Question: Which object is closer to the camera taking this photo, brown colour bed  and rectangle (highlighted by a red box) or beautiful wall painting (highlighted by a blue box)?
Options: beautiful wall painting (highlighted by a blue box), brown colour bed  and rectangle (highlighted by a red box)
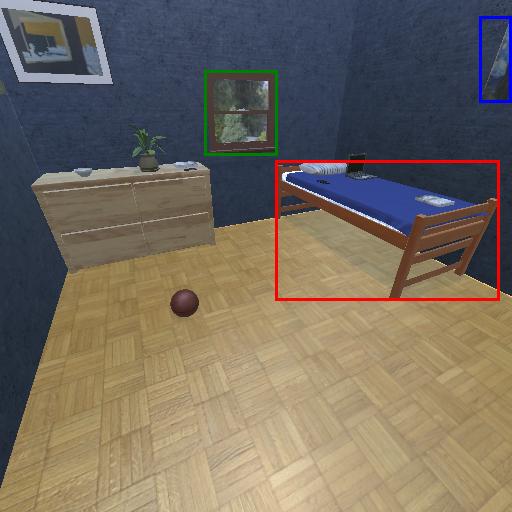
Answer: beautiful wall painting (highlighted by a blue box)